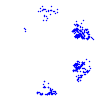
Particle: pion